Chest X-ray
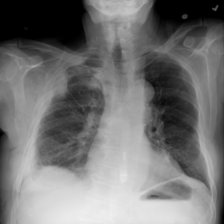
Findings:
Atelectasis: negative
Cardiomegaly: negative
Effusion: negative
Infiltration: negative
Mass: negative
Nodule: negative
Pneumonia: negative
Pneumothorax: negative
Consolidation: negative
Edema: negative
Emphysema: positive
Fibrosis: negative
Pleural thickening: positive
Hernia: negative